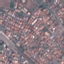
Label: Residential